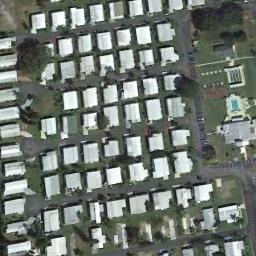
Label: residential